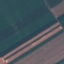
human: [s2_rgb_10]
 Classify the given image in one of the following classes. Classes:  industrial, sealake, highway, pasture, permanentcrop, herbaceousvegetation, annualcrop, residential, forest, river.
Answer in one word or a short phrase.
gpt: AnnualCrop